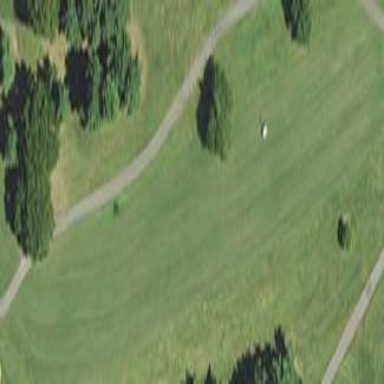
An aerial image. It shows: Scenic golf fairway.